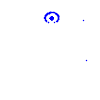
Particle: kaon